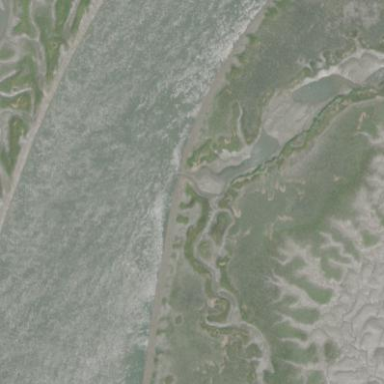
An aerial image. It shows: Marsh wetland with tidal influence.